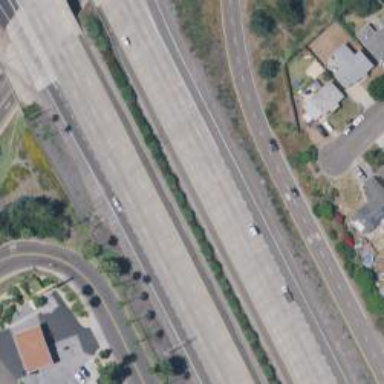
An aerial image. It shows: Motorway.